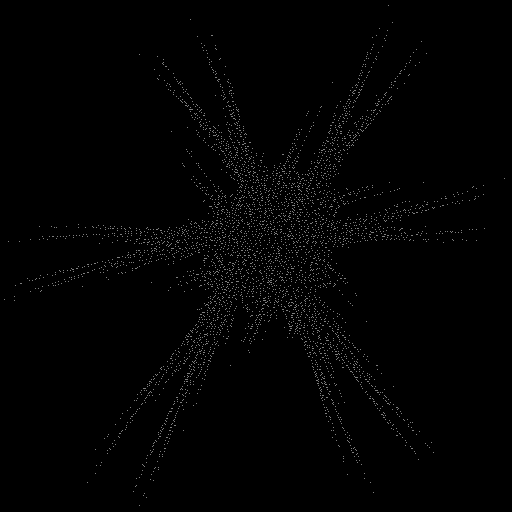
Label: gaku